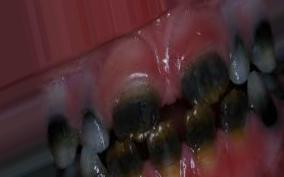
Condition: Tooth Discoloration